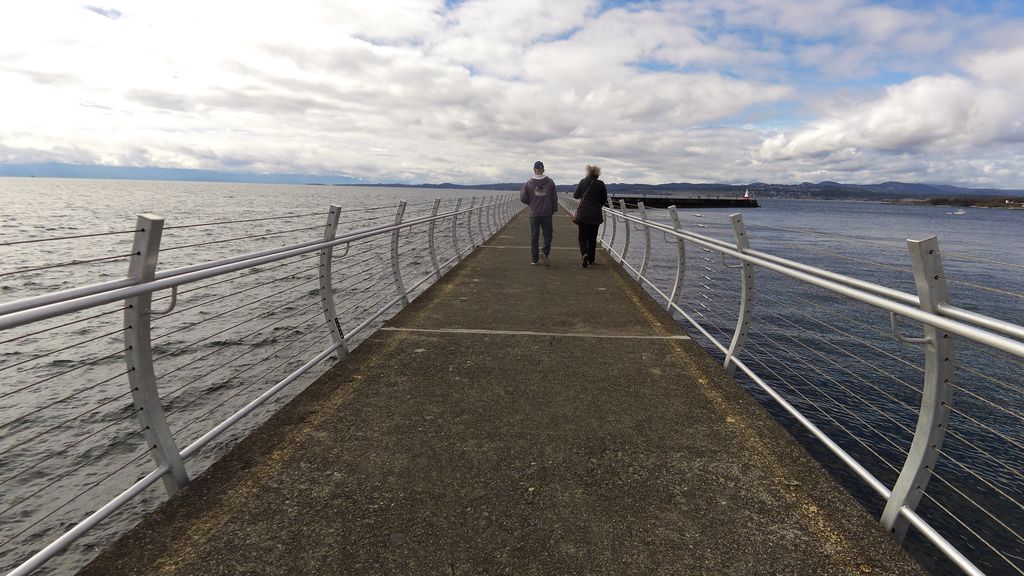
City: victoria